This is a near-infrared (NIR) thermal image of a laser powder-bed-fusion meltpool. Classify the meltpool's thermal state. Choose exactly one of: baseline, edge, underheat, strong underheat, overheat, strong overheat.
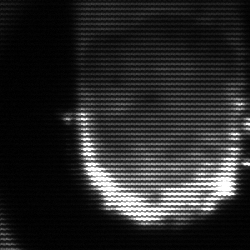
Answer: baseline